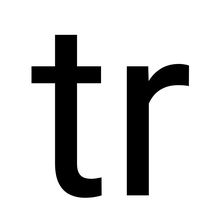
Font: Roboto_Regular